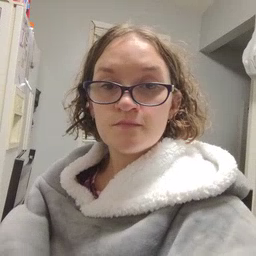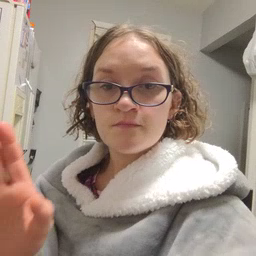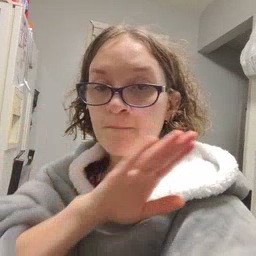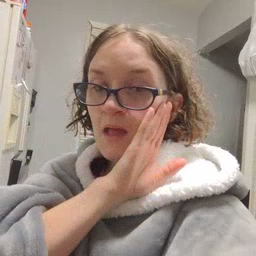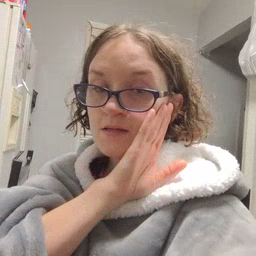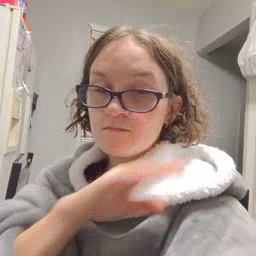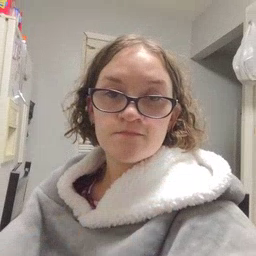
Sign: bed